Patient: sex M, age 63
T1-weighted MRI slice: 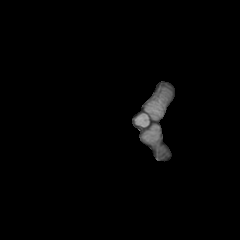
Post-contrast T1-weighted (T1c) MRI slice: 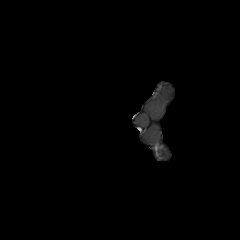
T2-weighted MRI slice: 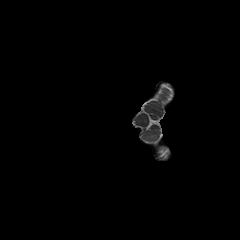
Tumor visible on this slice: no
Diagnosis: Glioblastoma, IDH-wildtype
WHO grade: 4